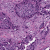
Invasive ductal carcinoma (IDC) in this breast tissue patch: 1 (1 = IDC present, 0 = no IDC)